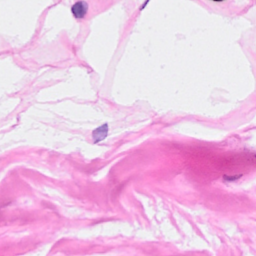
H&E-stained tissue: Breast